Aerial crown-view tile of a tropical tree (Barro Colorado Island, Panama), acquired 20250317:
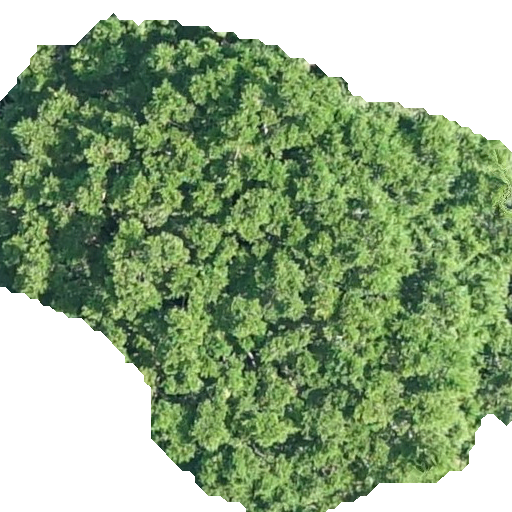
Species: Brosimum alicastrum
GBIF accepted scientific name: Brosimum alicastrum
Crown area: 297.069 m²